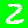
Digit: 2